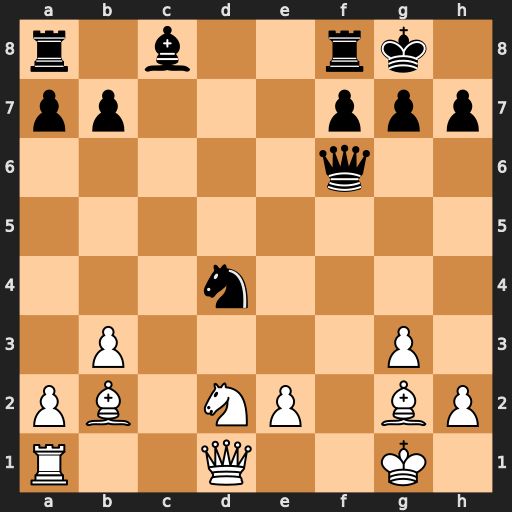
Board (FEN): r1b2rk1/pp3ppp/5q2/8/3n4/1P4P1/PB1NP1BP/R2Q2K1
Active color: w
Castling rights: -
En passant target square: -
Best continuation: Nc4 Rd8 e3 Ne6 Bxf6 Rxd1+ Rxd1